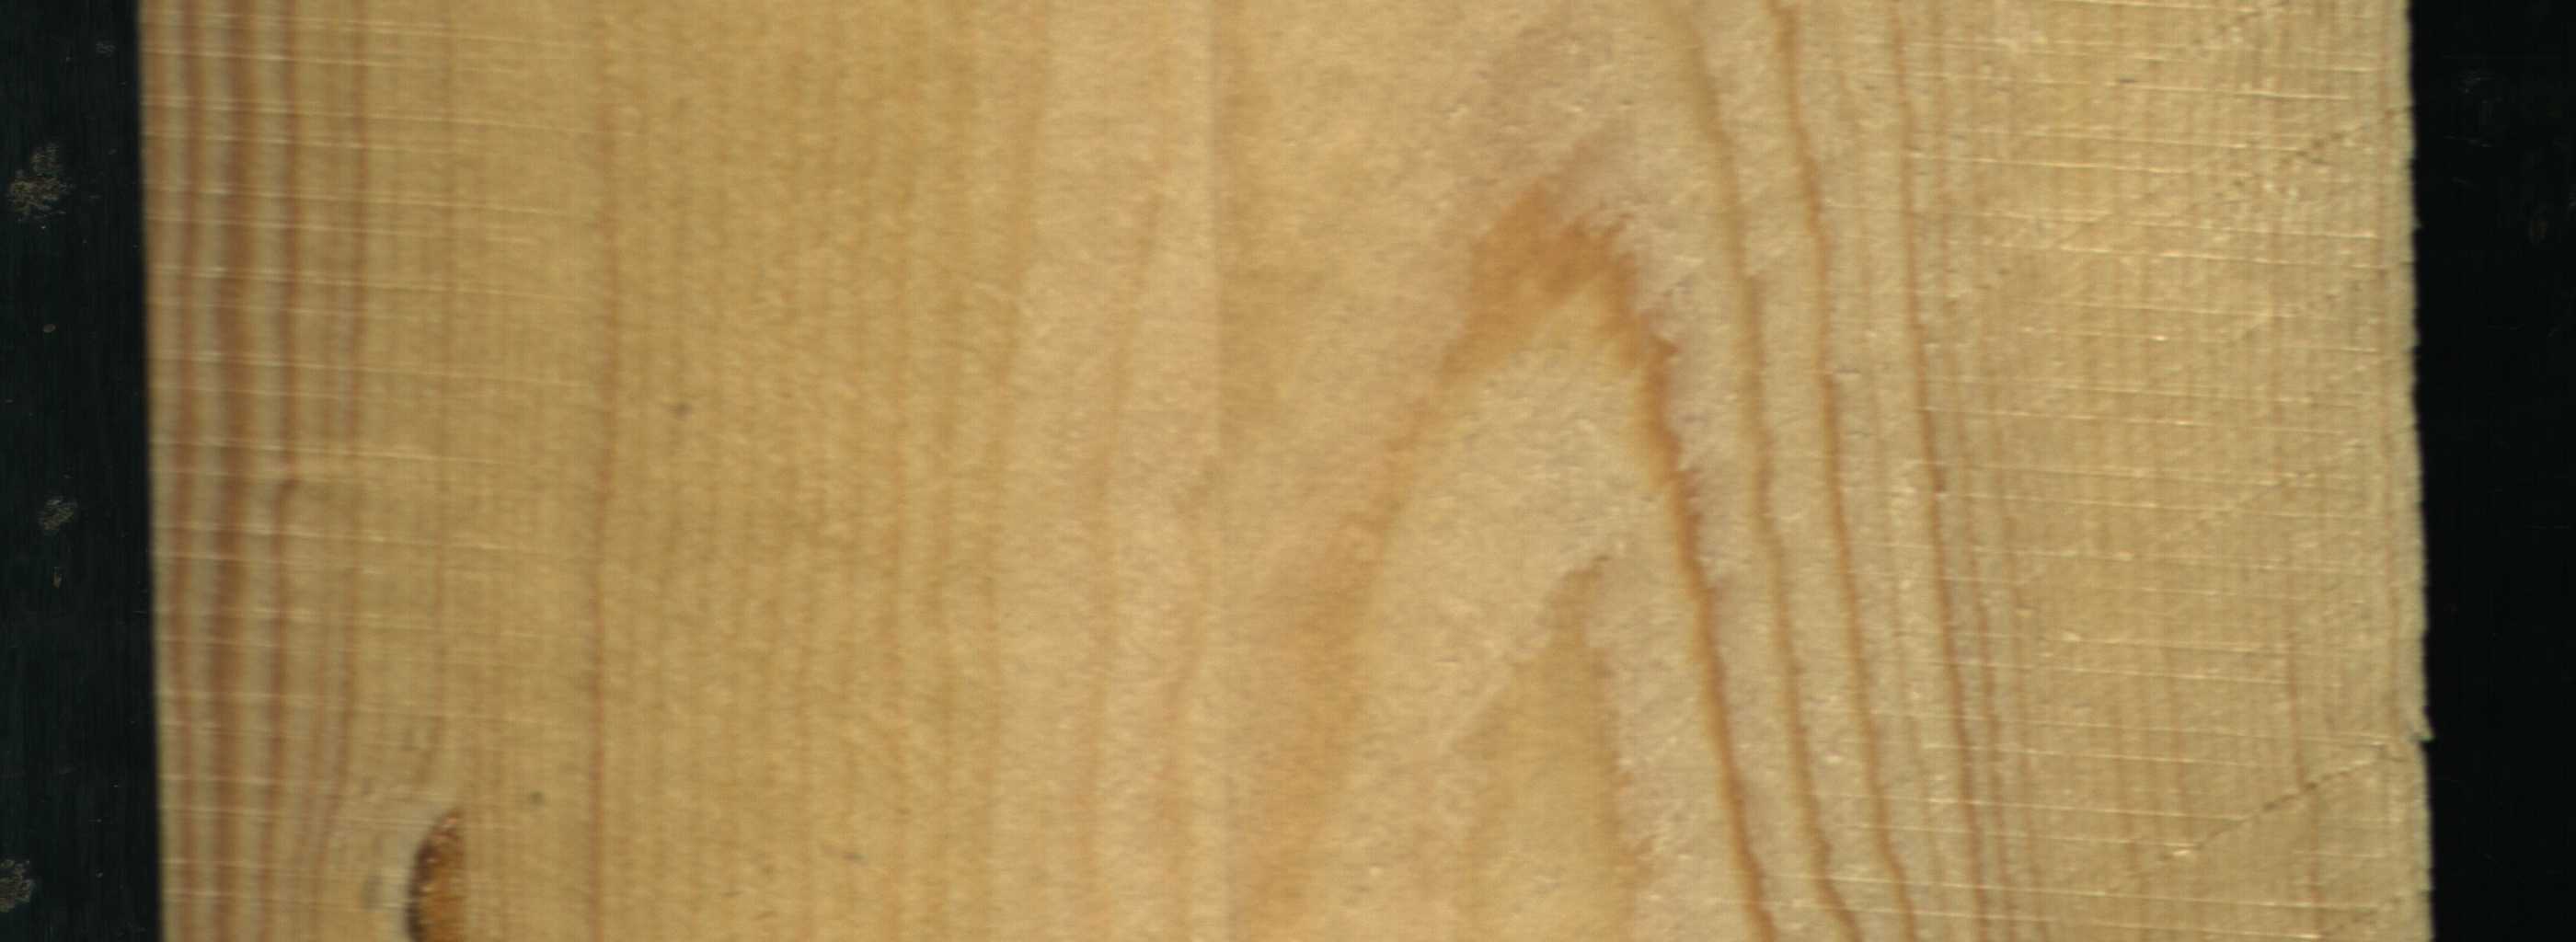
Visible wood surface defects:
resin